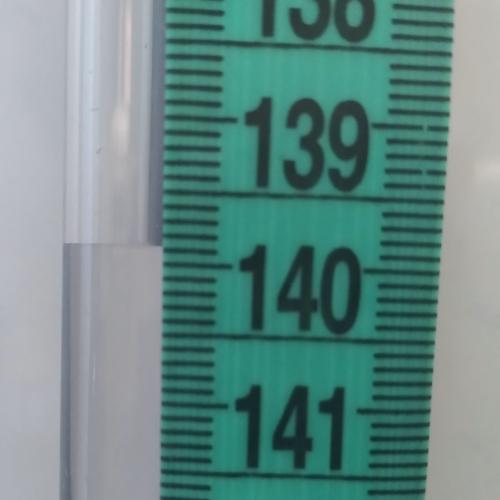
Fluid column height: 139.9 cm